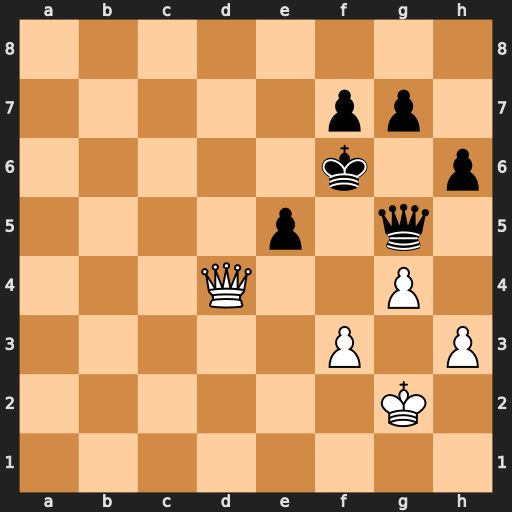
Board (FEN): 8/5pp1/5k1p/4p1q1/3Q2P1/5P1P/6K1/8
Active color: w
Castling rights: -
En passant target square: -
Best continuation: Qd6#